Question: I understand that there are other posts in regards to this but there are two issues with my setup:
1. When the jasmine-ci throws an exception my build is still passing instead of failing.
2. Is this the most eloquent way of doing this (ssh lines + rake tasks)? I feel like there should be a prettier/nicer way of integrating ruby+jenkins?

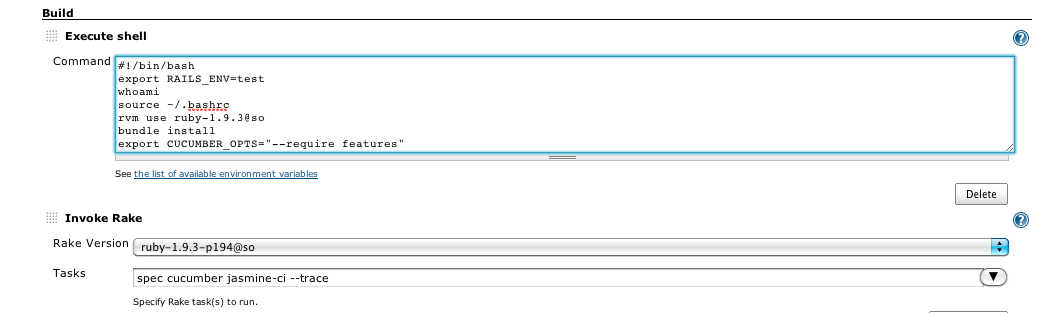
Answer: What you need is <URL> gem.
<URL>
This gem wrap spec rake task and makes xml output which could be understand by Jenkins and report failure if tests don't pass.
I think Jenkins doesn't know much about Ruby and RVM and your project environment. This is why you need to write custom shell task, specifying version of Ruby, database.yml config and so on.
Good luck with Jenkins, but I can't wait for private Travis CI release)